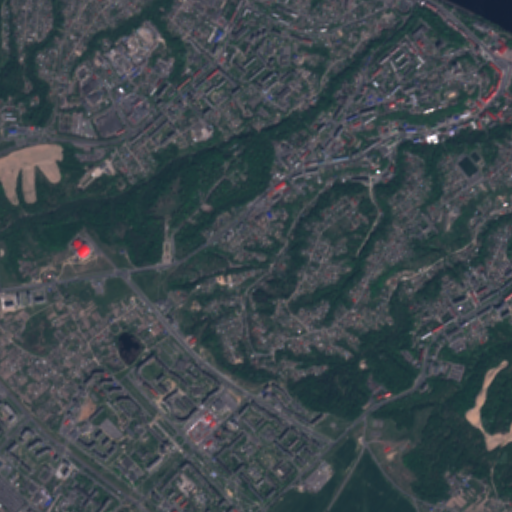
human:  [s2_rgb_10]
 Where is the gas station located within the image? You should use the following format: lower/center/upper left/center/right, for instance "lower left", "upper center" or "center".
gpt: The gas station is located in the left of the image.
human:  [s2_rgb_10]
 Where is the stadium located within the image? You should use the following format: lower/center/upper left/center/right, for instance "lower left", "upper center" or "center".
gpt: The stadium is located in the upper right of the image.
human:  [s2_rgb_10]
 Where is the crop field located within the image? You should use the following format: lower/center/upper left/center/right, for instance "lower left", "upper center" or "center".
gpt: There is no crop field in the image.